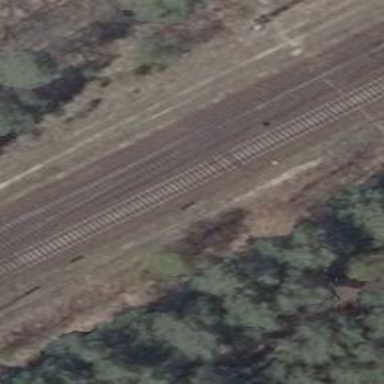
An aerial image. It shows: Railway switch with the turnout side on the left.